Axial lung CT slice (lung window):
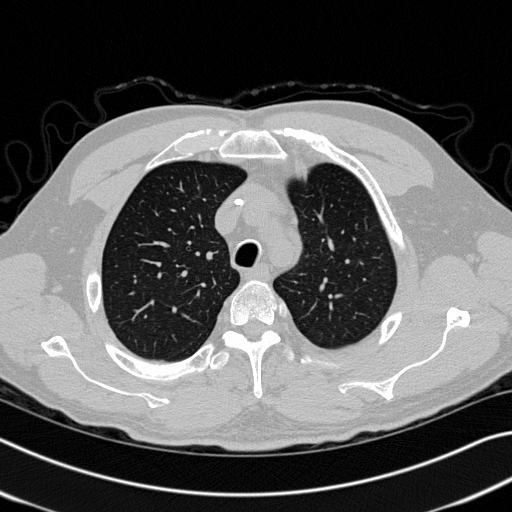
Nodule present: no